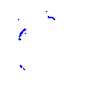
Particle: proton